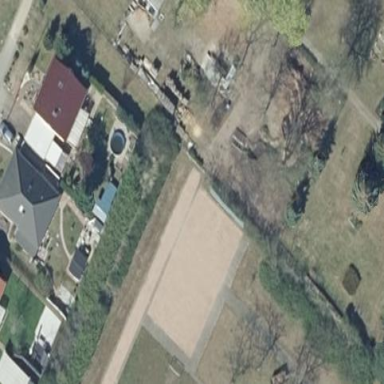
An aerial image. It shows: Tennis court on pitch designated for leisure land.